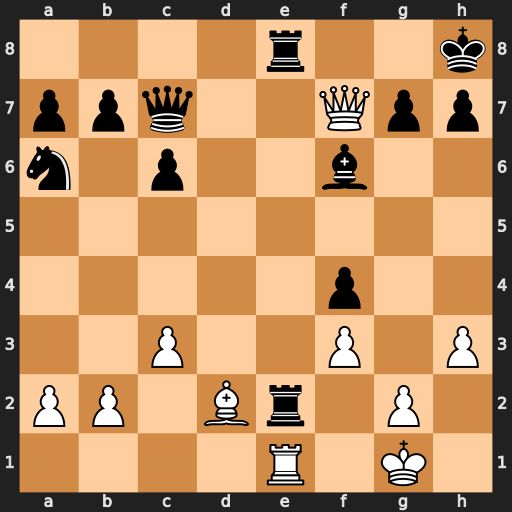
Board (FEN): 4r2k/ppq2Qpp/n1p2b2/8/5p2/2P2P1P/PP1Br1P1/4R1K1
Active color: w
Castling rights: -
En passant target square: -
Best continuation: Qxe8+ Rxe8 Rxe8#